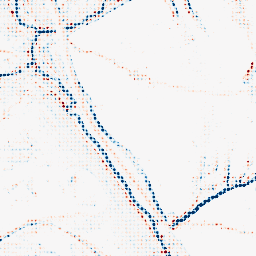
Category: morphological
Decomposition family: morphological_ellipse
Decomposition parameters: operation: average
width: 5
height: 5
Upsampling method: sinc_hamming
Upsampling parameters: scale: 8
kernel_size: 4
Upsampling scale: 8